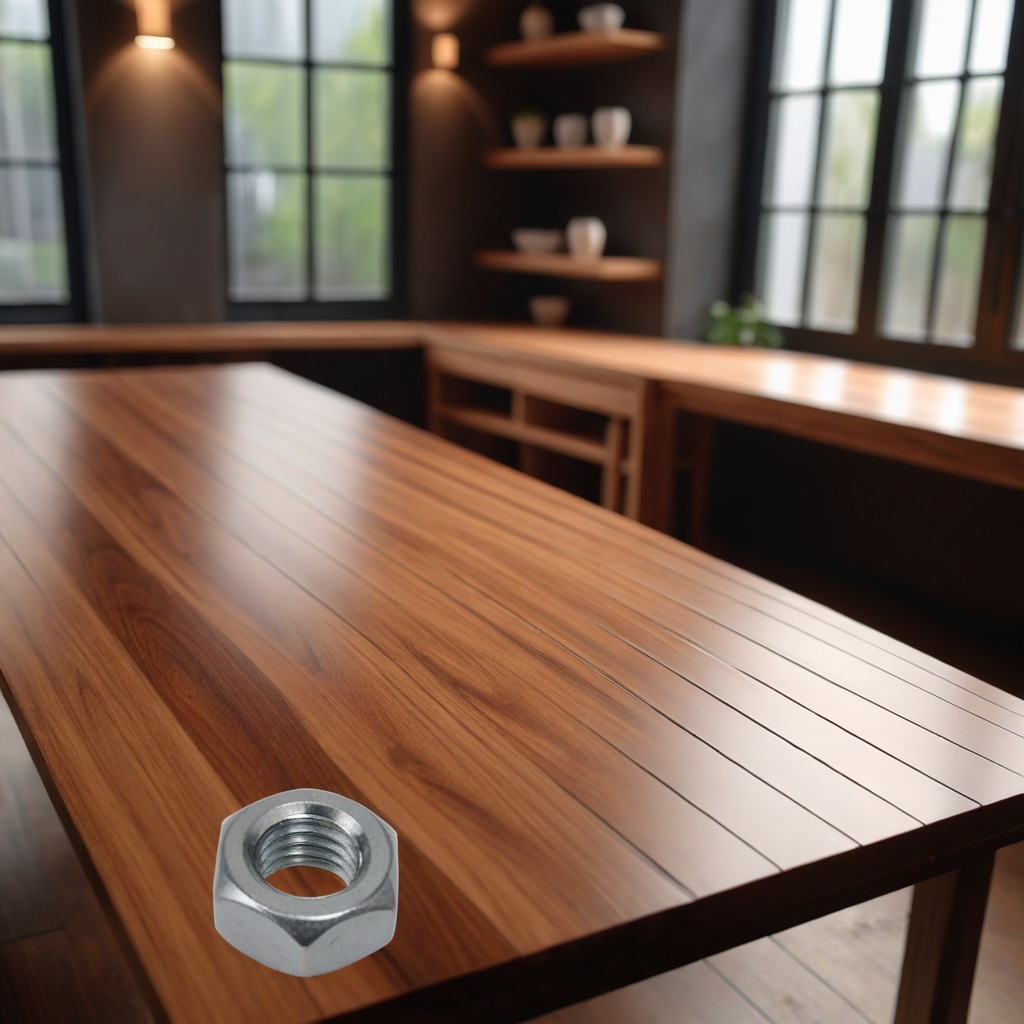
A metal nut is lying on the wooden table in a carpentry studio.